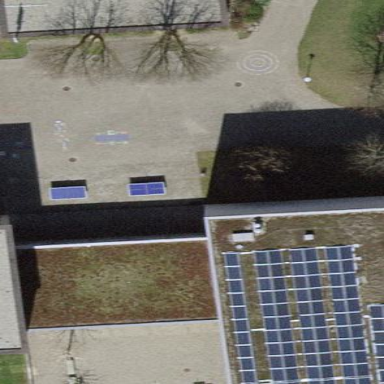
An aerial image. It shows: School.